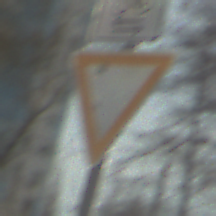
Verkehrszeichen: VorfahrtGewaehren
Zusatzzeichen oben: RichtungsangabeDurchPfeile9
Umgebung: Outdoor, Suburban
Tageszeit: MorningAfternoon
Wetter: PartlyCloudy
Licht: Natural
Jahreszeit: NotSpecified
Kontrast: HighContrast